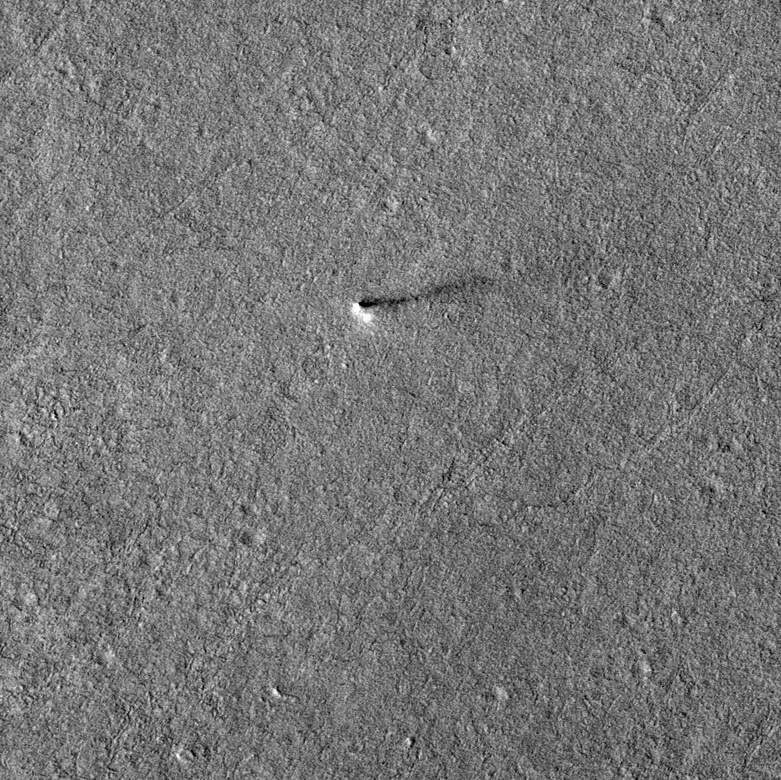
Label: dustdevil